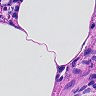
Metastatic tissue present: no